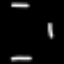
Label: octagon